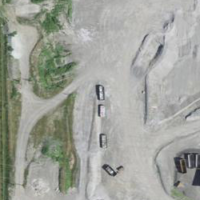
EUNIS habitat code: 56
Species observed at this site:
Clinopodium vulgare